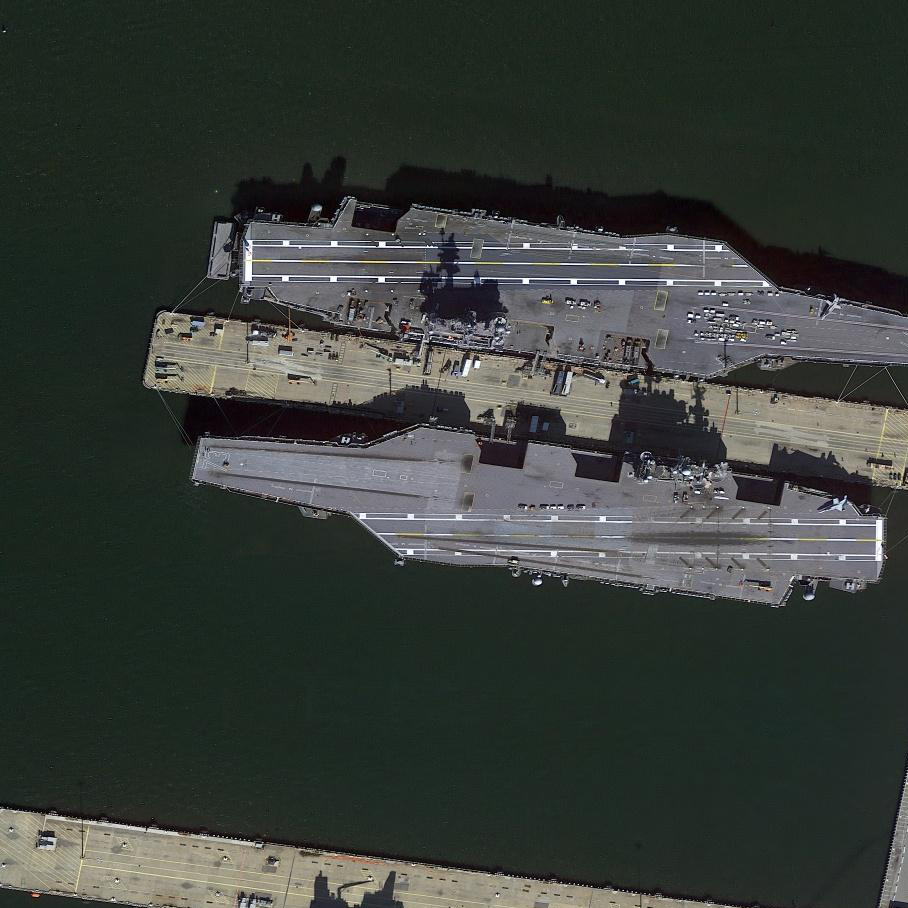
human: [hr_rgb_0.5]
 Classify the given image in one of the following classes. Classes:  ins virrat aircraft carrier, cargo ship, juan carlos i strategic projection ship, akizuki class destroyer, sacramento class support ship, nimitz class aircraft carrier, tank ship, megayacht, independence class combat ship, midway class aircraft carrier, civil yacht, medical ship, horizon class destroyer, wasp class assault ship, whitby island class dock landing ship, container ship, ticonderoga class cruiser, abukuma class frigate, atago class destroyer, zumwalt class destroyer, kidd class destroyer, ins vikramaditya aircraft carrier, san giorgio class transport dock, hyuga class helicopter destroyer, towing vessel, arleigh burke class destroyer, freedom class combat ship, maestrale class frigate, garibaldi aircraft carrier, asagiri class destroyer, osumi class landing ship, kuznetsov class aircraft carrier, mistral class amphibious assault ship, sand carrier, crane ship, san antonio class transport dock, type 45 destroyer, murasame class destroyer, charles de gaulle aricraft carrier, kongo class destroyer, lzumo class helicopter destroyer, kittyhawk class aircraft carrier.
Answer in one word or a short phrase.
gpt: Nimitz class aircraft carrier